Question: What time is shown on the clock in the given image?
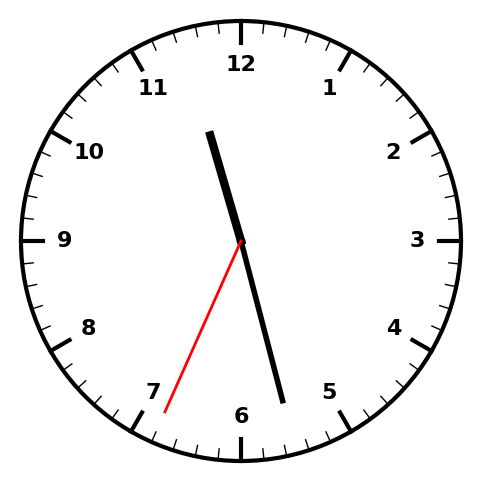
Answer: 11:27:34